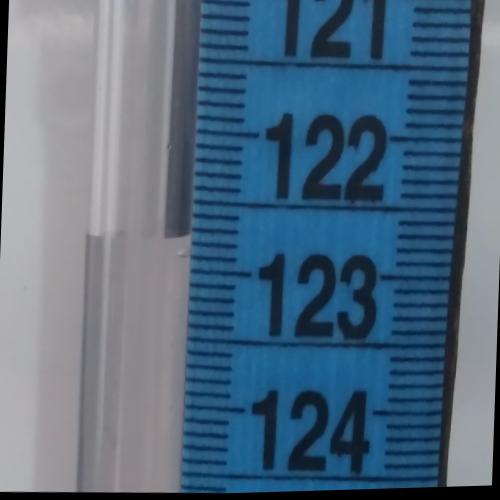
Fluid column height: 122.7 cm